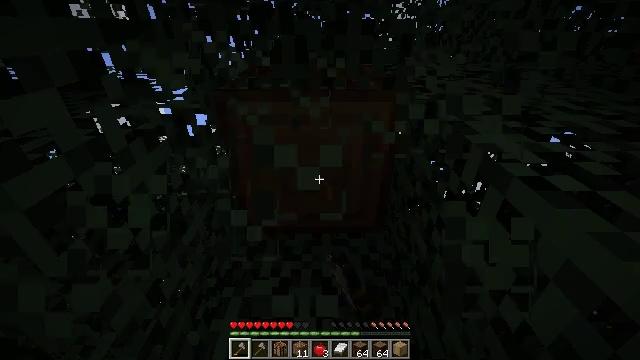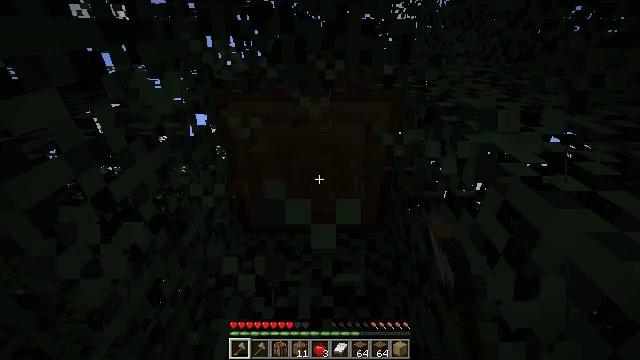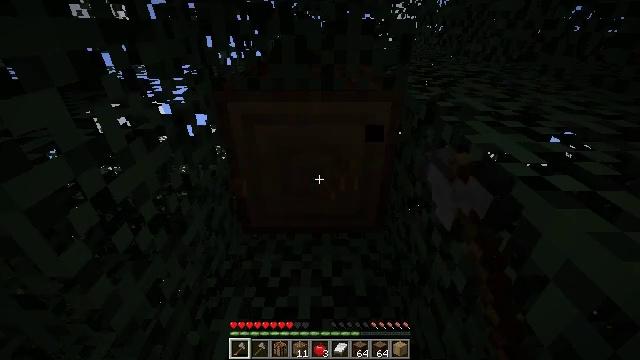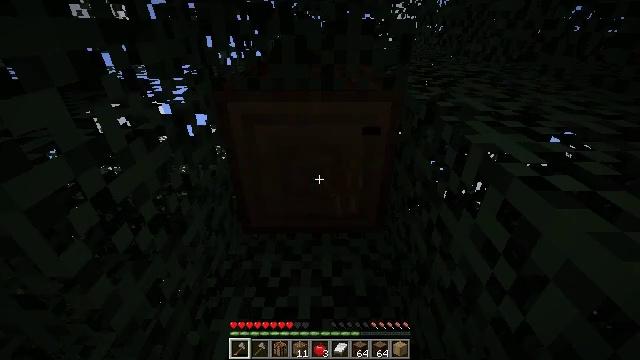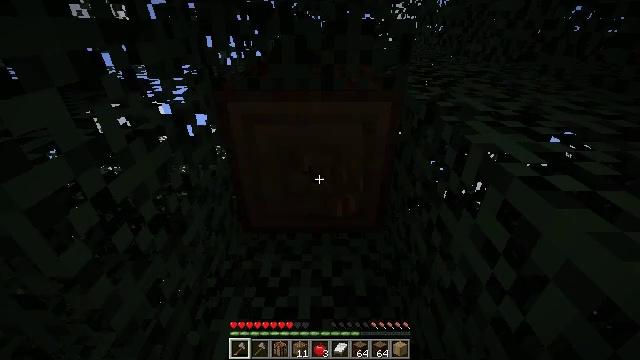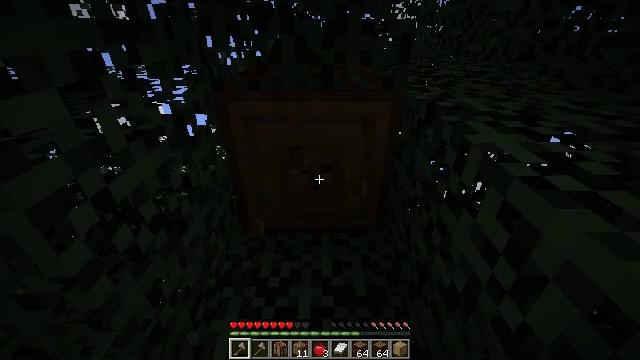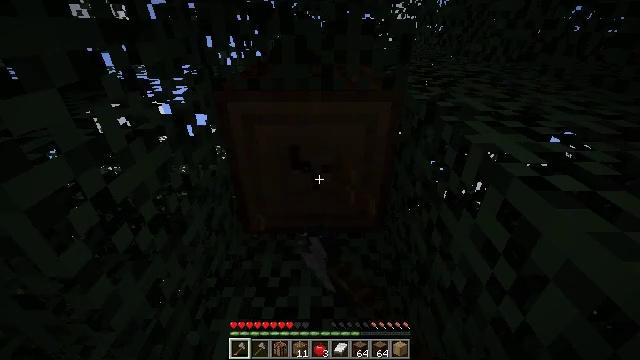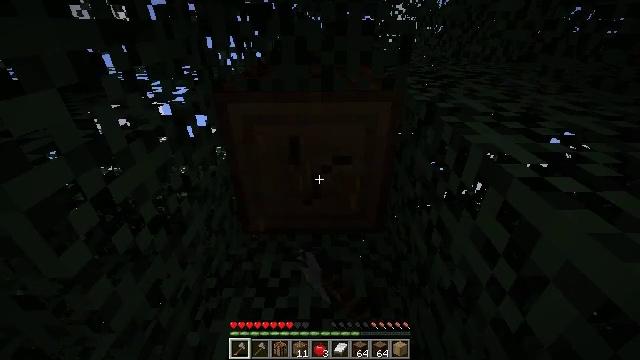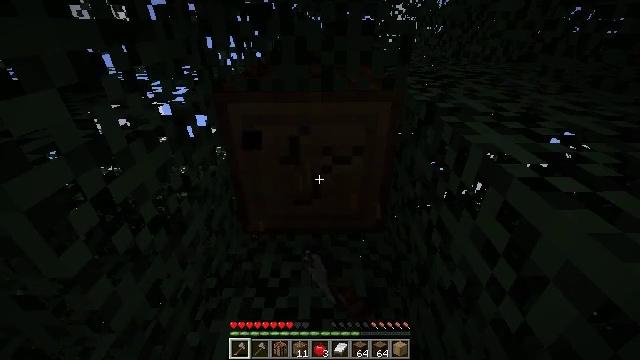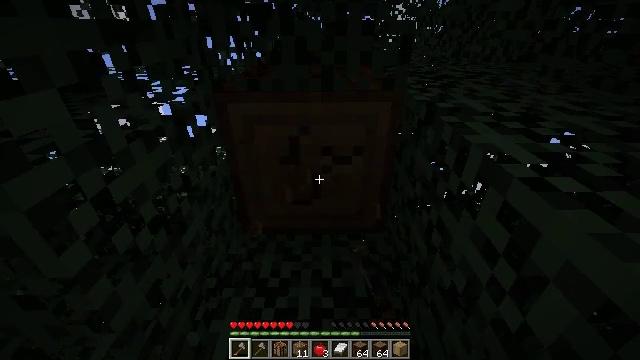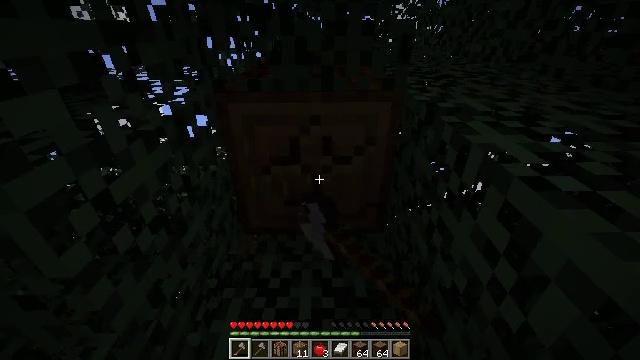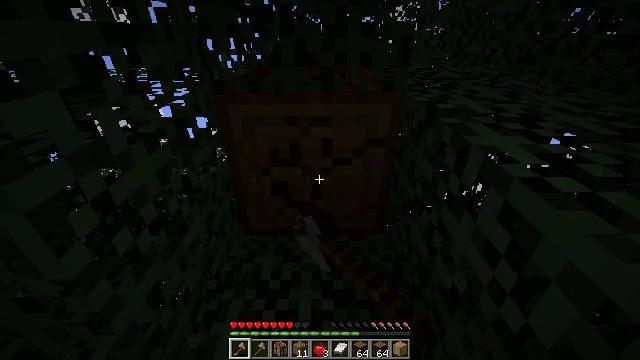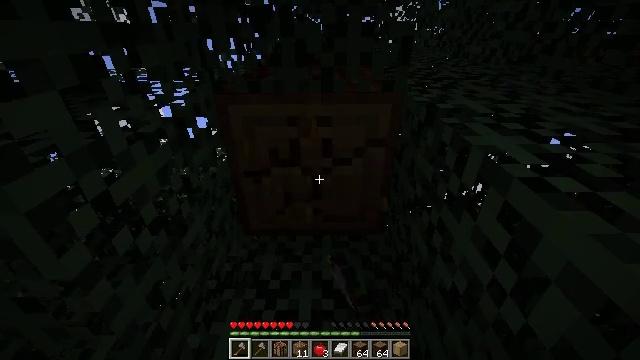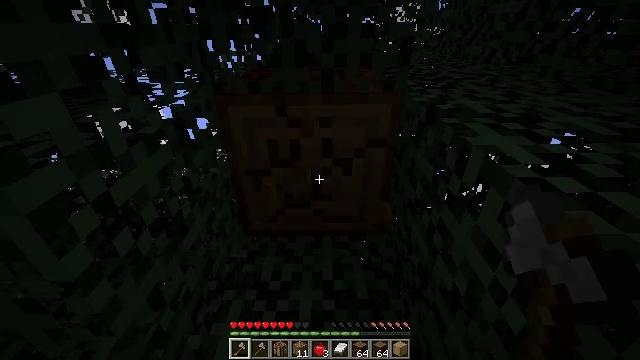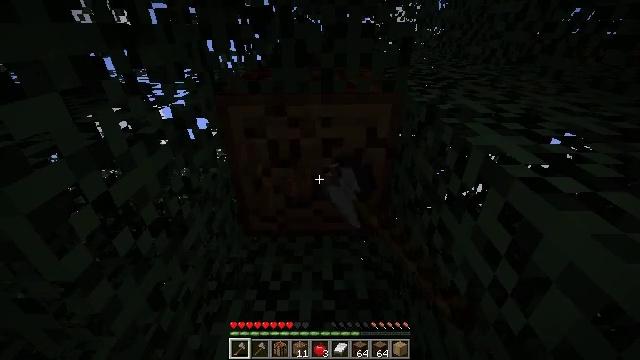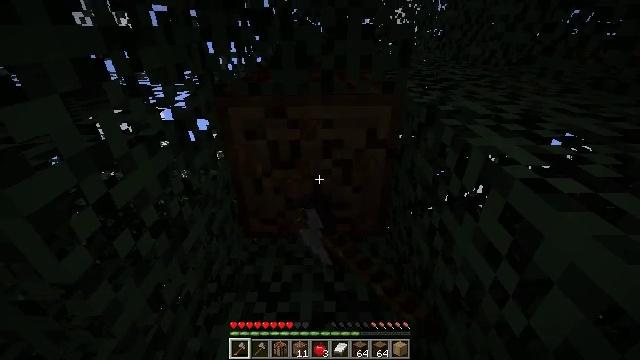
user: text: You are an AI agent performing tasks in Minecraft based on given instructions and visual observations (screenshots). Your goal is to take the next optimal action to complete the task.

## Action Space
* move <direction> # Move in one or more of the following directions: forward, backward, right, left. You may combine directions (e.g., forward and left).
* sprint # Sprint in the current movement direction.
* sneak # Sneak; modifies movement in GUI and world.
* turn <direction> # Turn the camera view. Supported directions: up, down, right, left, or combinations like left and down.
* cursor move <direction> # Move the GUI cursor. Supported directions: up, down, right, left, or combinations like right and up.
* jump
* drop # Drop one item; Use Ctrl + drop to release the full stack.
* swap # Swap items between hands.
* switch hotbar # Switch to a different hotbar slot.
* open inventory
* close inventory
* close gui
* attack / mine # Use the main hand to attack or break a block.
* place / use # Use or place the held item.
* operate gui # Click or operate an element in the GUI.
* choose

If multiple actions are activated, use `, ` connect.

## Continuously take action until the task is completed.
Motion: motion action
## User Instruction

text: Collect spruce log for building materials.
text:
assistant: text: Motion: attack / mine
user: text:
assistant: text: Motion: attack / mine
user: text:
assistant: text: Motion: attack / mine
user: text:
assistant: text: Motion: attack / mine
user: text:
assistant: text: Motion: attack / mine
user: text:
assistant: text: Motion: attack / mine
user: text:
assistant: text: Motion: attack / mine
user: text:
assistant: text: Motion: attack / mine
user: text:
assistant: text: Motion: attack / mine
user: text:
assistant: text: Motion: attack / mine
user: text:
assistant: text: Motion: attack / mine
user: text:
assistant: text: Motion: attack / mine
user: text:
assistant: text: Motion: attack / mine
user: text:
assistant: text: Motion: attack / mine
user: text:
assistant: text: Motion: attack / mine
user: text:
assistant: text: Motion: attack / mine
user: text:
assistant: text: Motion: turn up, attack / mine
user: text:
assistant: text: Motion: turn left and up, attack / mine
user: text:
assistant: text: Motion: turn left and up, attack / mine
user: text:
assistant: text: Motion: turn up, attack / mine
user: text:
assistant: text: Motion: turn up, attack / mine
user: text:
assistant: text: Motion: turn left and up, attack / mine
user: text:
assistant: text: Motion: attack / mine
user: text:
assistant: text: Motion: attack / mine
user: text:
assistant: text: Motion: attack / mine
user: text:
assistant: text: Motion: attack / mine
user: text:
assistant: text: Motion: attack / mine
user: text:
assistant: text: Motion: attack / mine
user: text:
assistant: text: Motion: attack / mine
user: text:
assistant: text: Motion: attack / mine